Field crop: maize
Growth stage: 1
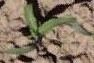
Species: maize